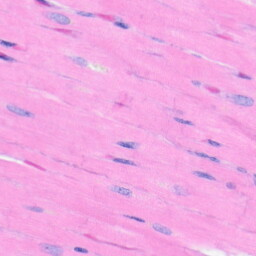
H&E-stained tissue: Heart